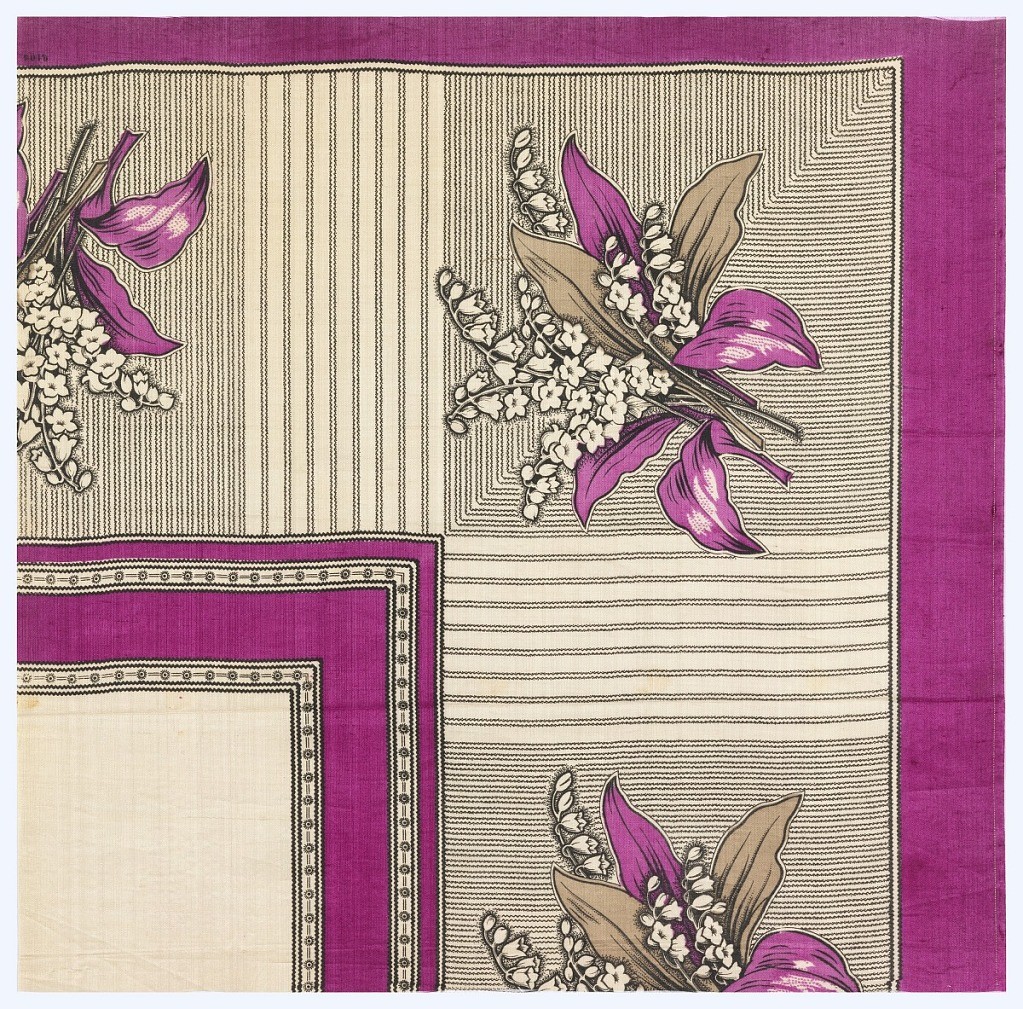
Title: Scarf sample
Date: mid-19th century
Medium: silk Technique: printed on plain weave
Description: Quarter of a printed scarf in magenta, tan, and black. Field is undyed and border shows lily of the valley on striped ground.